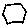
Label: hexagon